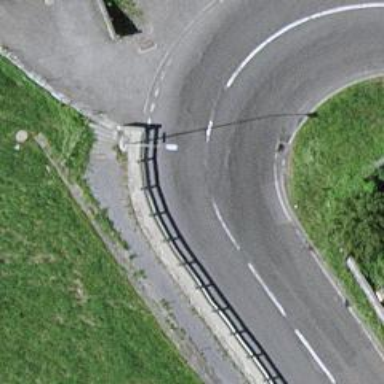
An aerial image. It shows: Retaining wall.